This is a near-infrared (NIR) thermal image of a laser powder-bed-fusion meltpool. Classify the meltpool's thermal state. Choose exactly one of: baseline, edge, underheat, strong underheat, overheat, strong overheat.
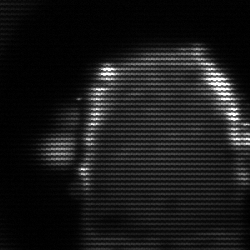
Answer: baseline